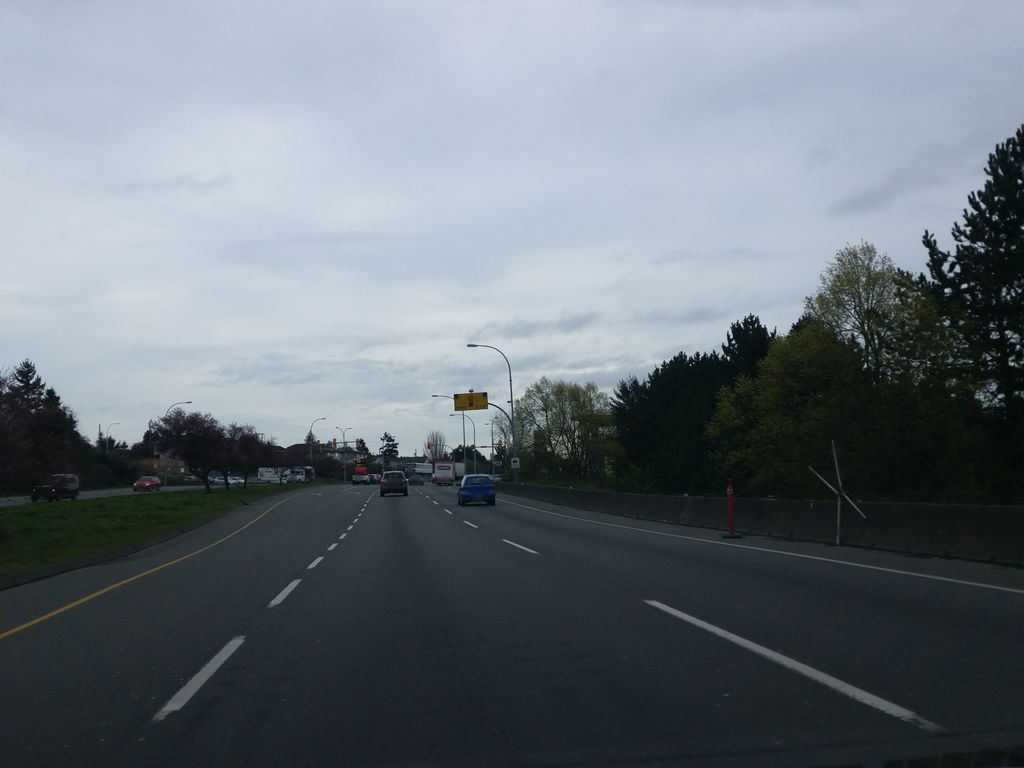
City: victoria